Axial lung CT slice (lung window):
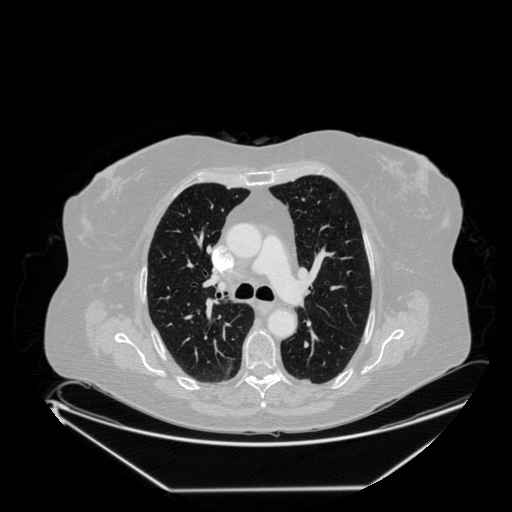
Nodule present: no